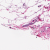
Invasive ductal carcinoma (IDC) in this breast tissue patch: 0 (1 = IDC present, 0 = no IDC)